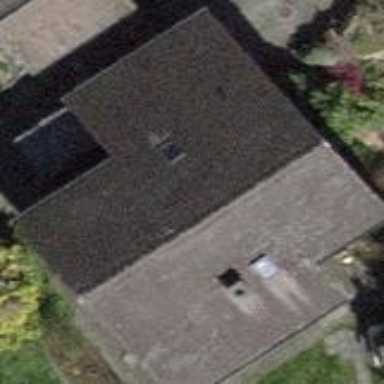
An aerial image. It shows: Building with tiled roof.